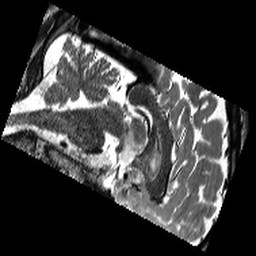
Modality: T2w
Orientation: sagittal
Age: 18
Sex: male
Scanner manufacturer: siemens
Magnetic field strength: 3 T
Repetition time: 13.15 s
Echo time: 0.082 s